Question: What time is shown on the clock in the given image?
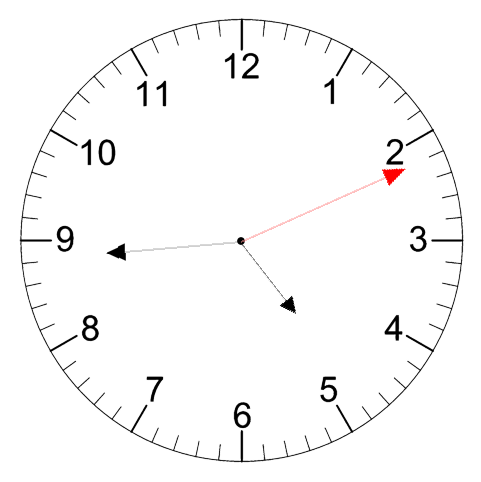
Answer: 04:44:11